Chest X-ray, AP view. Patient: 33 years old, sex M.
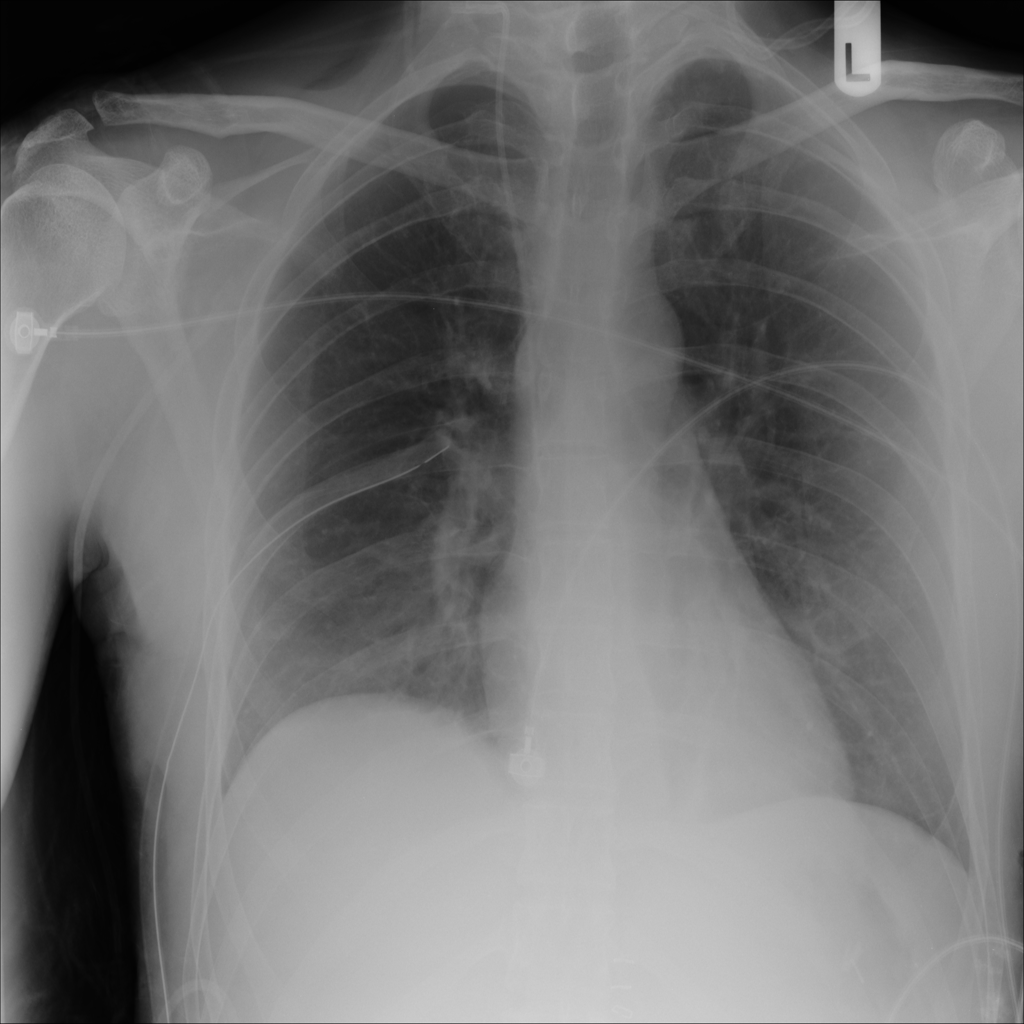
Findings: Pneumothorax